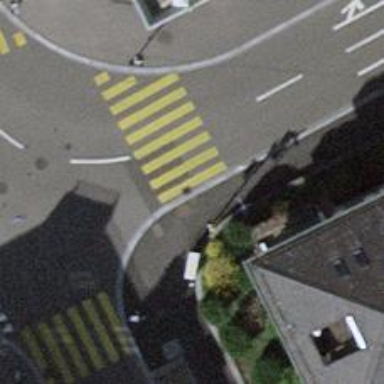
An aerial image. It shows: Kerb barrier.